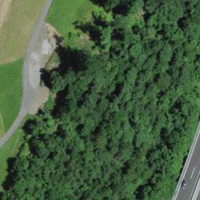
EUNIS habitat code: 57
Species observed at this site:
Buteo buteo